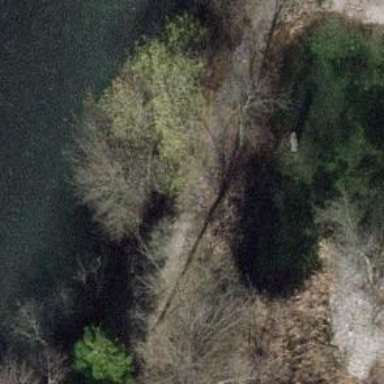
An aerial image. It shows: Pond surrounded by natural water.